Question: I tried the solution from:
1. How to extract text of paragraph from html using Jsoup?
2. jsoup how to extract this text
but both examples are working with texts from tags.
I have this unique piece of code on my html web search:

and
I tried codes like:
'''
Elements link = jSoupConnection.select(":contains(d.href)");
Elements link = jSoupConnection.select("#d.href");
Elements link = jSoupConnection.getElementsByAttributeValueContaining("d.href","google");
'''
but until now none of them worked.
I tried also to make one research at <URL> and also nothing sucessfull. Could anyone more experienced with Jsoup help me please??
Thanks in advance
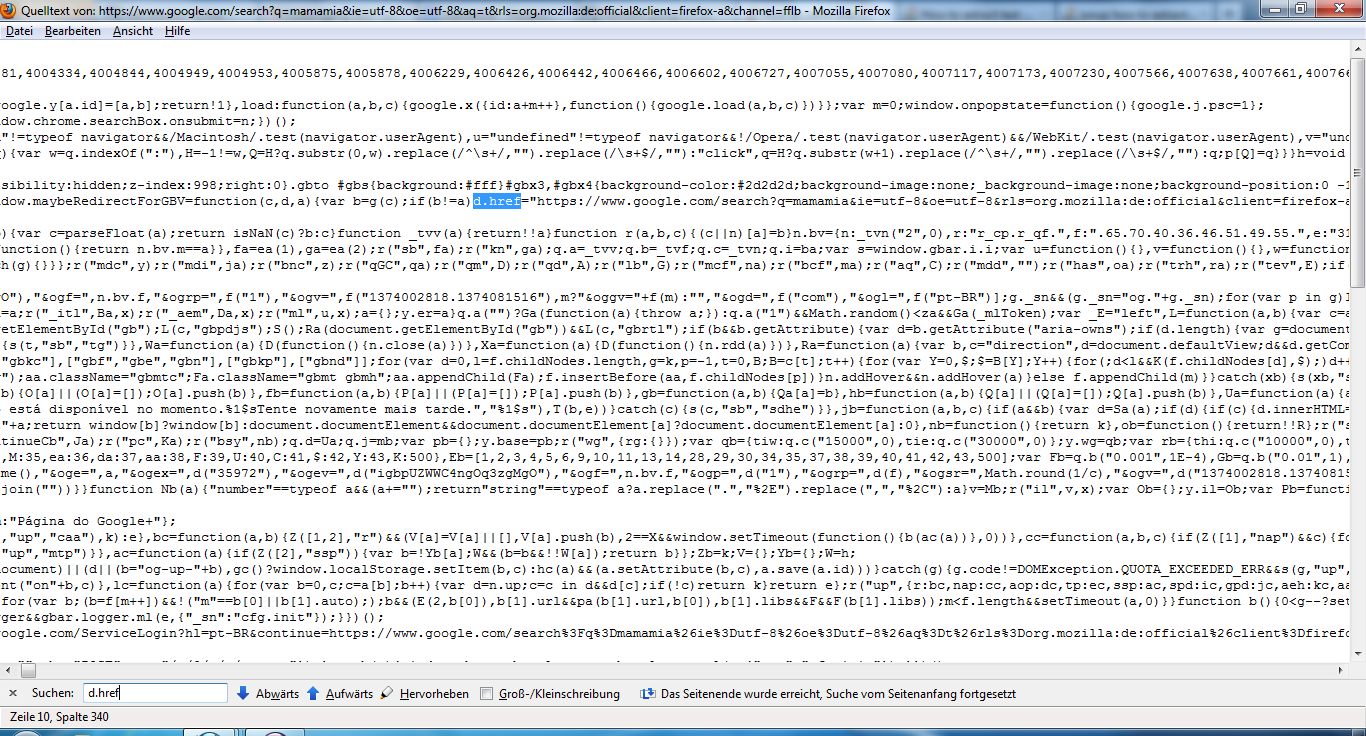
Answer: In case of your text doesn't come with any tag that you could specific catch with Jsoup select elements, you should download the hole page (which you can do with 'Elements link = jSoupConnection.select("*");') and then open it on your application as one text file to retrieve whatever you want. If the downloaded file is too big, and that was my problem, try to limit the file size download; more details you can find on those links:
1. Limiting file size creation with java
2. How to limit the file size in Java